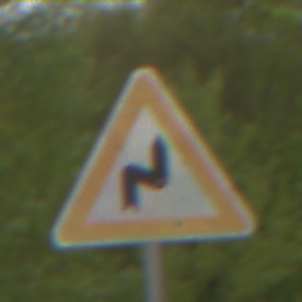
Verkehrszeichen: DoppelkurveRechts
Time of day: MorningAfternoon
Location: Outdoor (Nature)
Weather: Overcast
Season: NotSpecified
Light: Natural